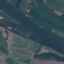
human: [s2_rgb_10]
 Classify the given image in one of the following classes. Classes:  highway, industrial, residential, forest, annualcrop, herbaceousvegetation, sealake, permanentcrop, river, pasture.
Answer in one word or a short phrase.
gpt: River